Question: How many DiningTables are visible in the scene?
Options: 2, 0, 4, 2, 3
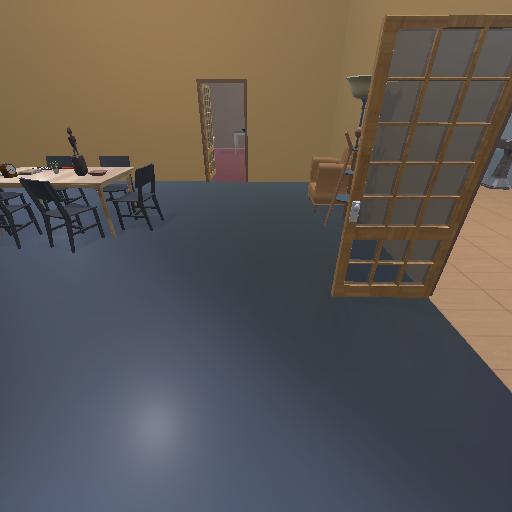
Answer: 2